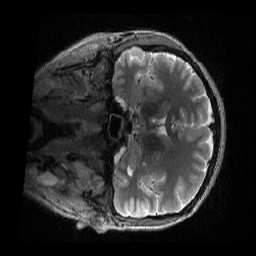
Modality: T2w
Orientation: coronal
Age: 31
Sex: female
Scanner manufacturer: siemens
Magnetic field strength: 3 T
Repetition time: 3.2 s
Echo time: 0.563 s